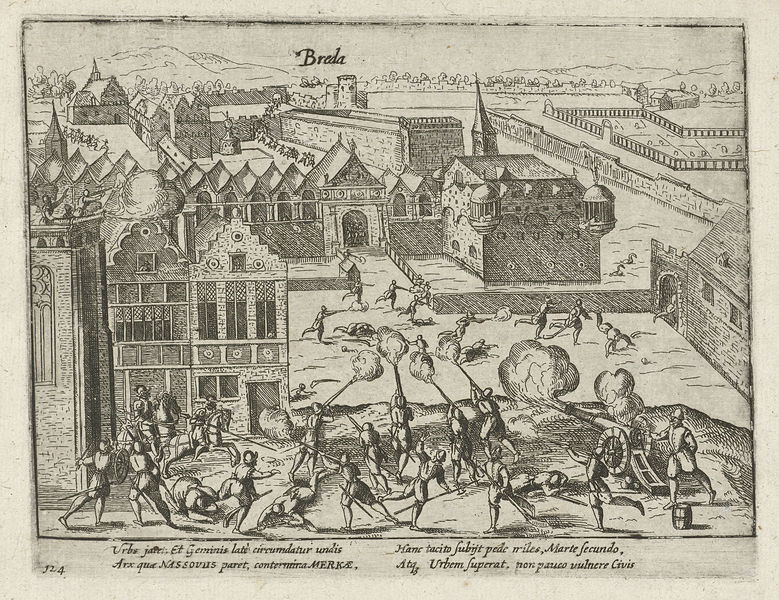
Titel: Verovering van Breda door de Malcontenten
Standort: Amsterdam
Institution: Rijksmuseum
Schlagwörter: fluss, stadt, fenster, haus, park, zaun, tod, tot, feld, häuser, mauer, grafik, graphik, schlacht, soldaten, inschrift, stadtansicht, kanone, druck, druckgrafik, soldat, helm, fass, rüstung, sterben, eroberung, stadtmauer, schießen, latein, verteidigung, schützen, nordalpin, breda, druckgraphiik, pulverrauch